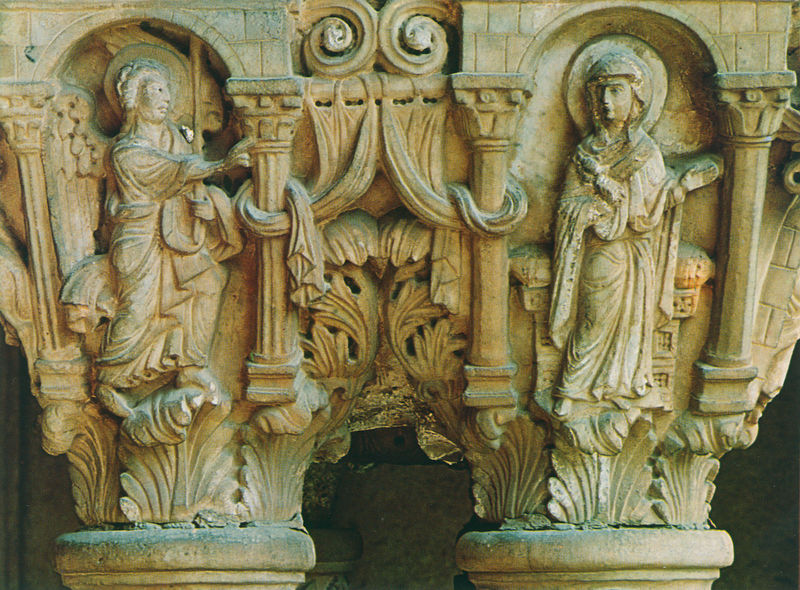
Titel: Kathedrale von Monreale; Dom von Monreale; Kathedralenkloster
Standort: Monreale (EU - I - Sizilien)
Schlagwörter: raum, säule, säulen, zimmer, ornament, falten, stein, vorhang, kirche, figur, interieur, blatt, engel, skulptur, relief, bogen, mauer, arch, chair, church, column, columns, curtain, men, people, throne, white, women, figures, gold, old, woman, kopftuch, plastik, bögen, kapitelle, kapitell, fries, hand, heiligenschein, angel, man, roman, stone, building, drapes, maria, martyr, petrus, saint, curl, sculpture, spiral, statue, wings, verkündigung, drape, marble, person, human, ancient, leaves, design, brick, detail, medieval, apostel, christ, leaf, poeple, rough, pillar, pointing, mary, carving, saints, tan, wing, dirty, halo, alcove, romanesque, contrapposto, halos, pillars, pilgrims, acanthus, carve, historiated capital, historiated, ressurected, carolingian, architecte